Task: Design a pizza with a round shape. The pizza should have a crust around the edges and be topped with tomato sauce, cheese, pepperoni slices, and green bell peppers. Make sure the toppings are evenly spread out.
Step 628:
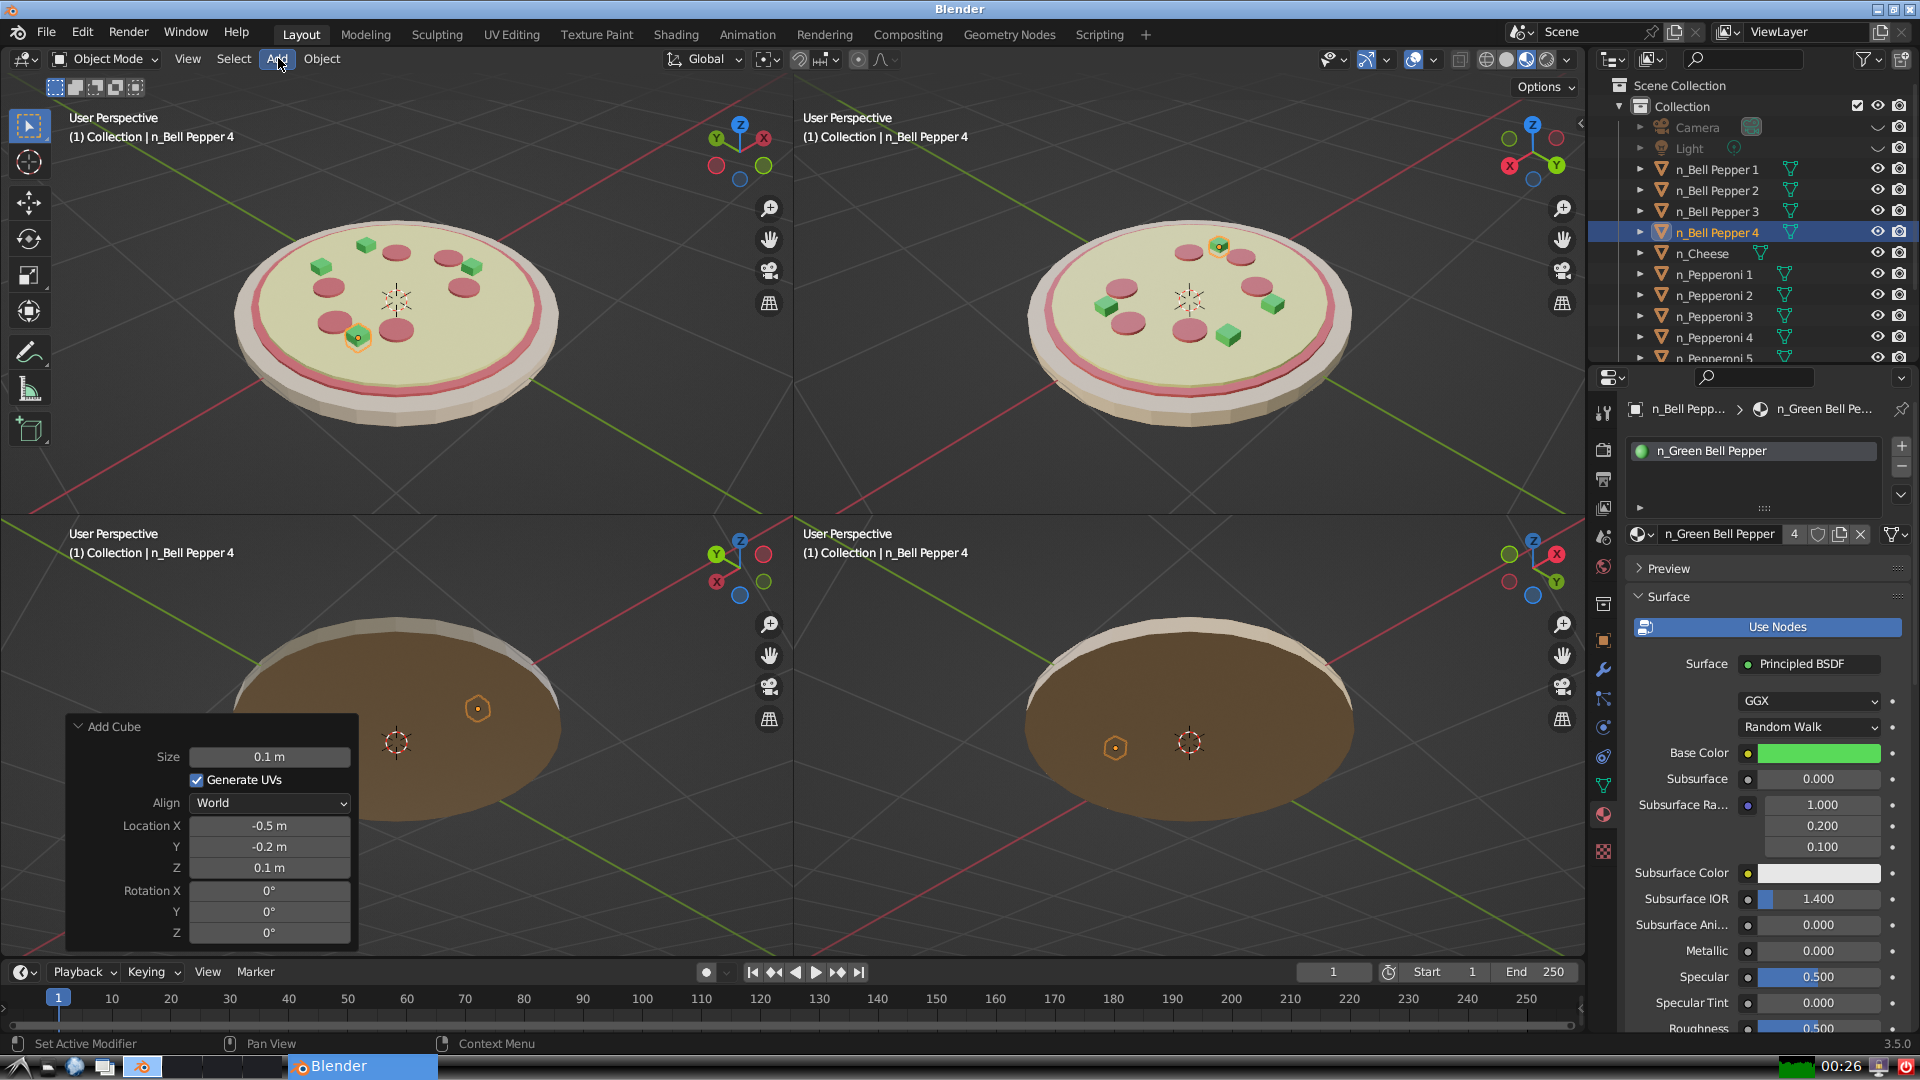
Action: click: no